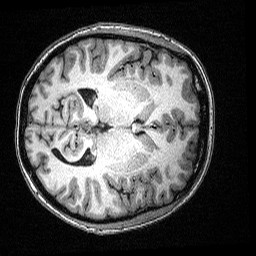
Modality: T1w
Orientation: axial
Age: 30
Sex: female
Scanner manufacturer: siemens
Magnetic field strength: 3 T
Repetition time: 2.53 s
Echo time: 0.00342 s